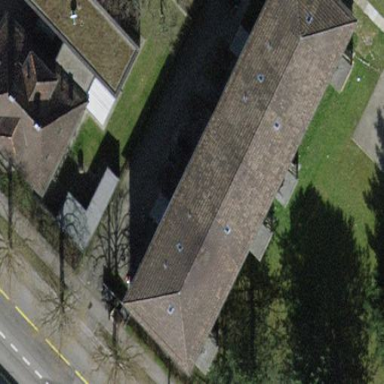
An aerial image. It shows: Building with apartments featuring tiled roof.